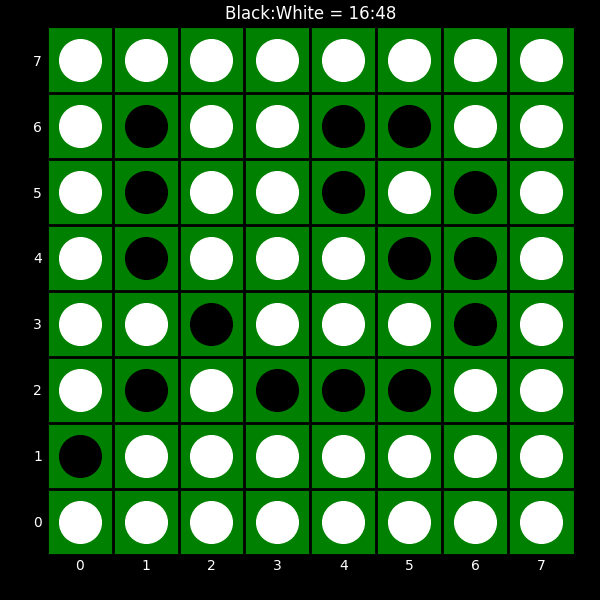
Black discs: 16
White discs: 48